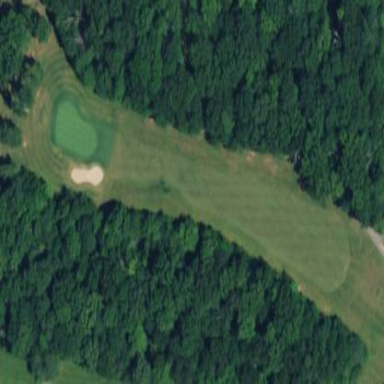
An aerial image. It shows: Grassy golf fairway.